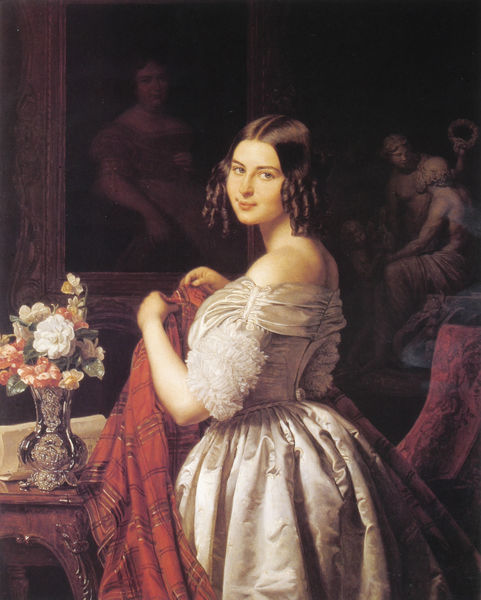
Titel: Bildnis einer jungen Dame bei der Toilette
Künstler: Ferdinand Georg Waldmüller
Standort: Wien
Institution: Museen der Stadt Wien
Schlagwörter: akt, gemälde, kopf, mann, nackt, schatten, umhang, weiß, frauen, mädchen, ausschnitt, blumen, frankreich, frau, frisur, grau, haar, hintergrund, kariert, kleid, licht, mund, nase, raum, rücken, schwarz, stuhl, tisch, blick, blüten, dame, rose, rosen, rot, tuch, beige, karo, muster, ornament, rock, teppich, jung, arme, augen, barock, falten, gesicht, rahmen, ärmel, bild, bildnis, hände, innenraum, möbel, portrait, porträt, tischdecke, öl, figur, gold, haare, halbfigur, stoff, decke, spitzen, augenbrauen, brünett, hübsch, lippen, locke, locken, prinzessin, puffärmel, rosa, scheitel, schulter, schultern, seide, skulptur, vase, lächeln, taille, bilder, bilderrahmen, kommode, papier, blumenvase, mieder, weis, figuren, grazien, nähen, gestreift, streifen, näherin, strauss, rüschen, lächelnd, raffung, blumenstrauß, kelid, satin, schulterfrei, buch, kranz, bildniss, biedermeier, skulpturen, wohlhabend, brief, frauenbildnis, zugewandt, schriftstück, gerafft, textil, wandbild, tailliert, ballkleid, korkenzieherlocken, schillerlocken, batist, junges mädchen, parzen, raffungen, siegeskranz, textilien, jugendlich, bukett, wenden, intim, gemädle, bick, adrett, erwartend, neckisch, tuchtisch, naclen, damenhaft